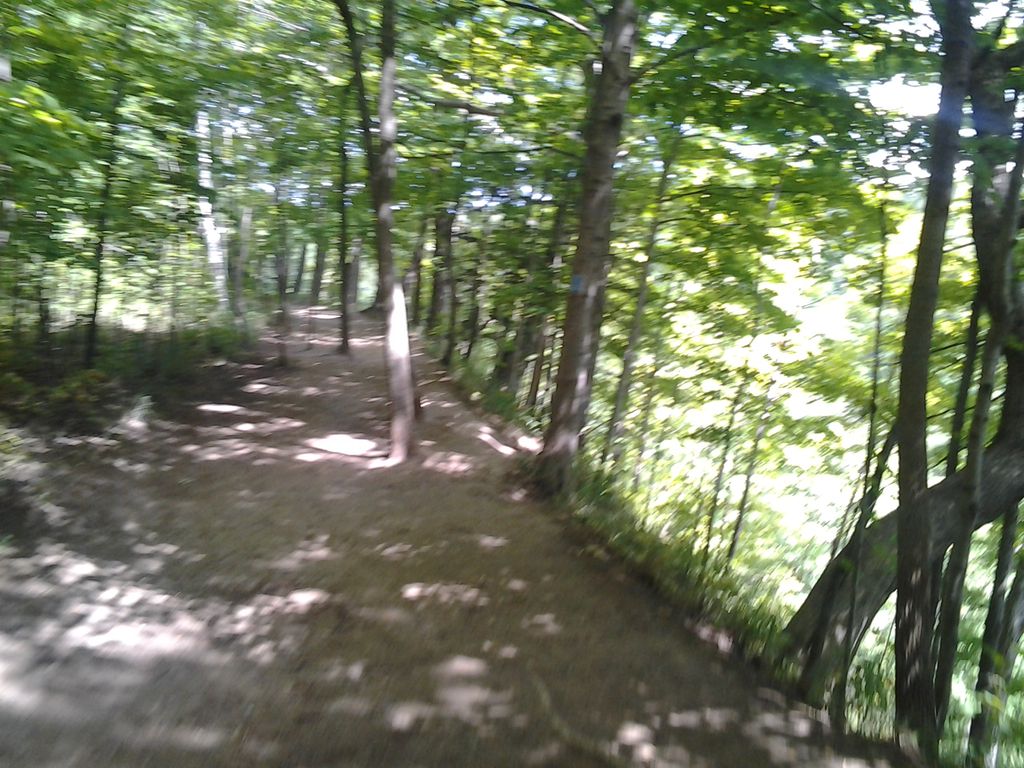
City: hamilton